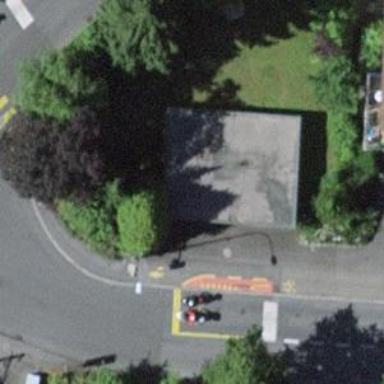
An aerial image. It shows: Group of garages.